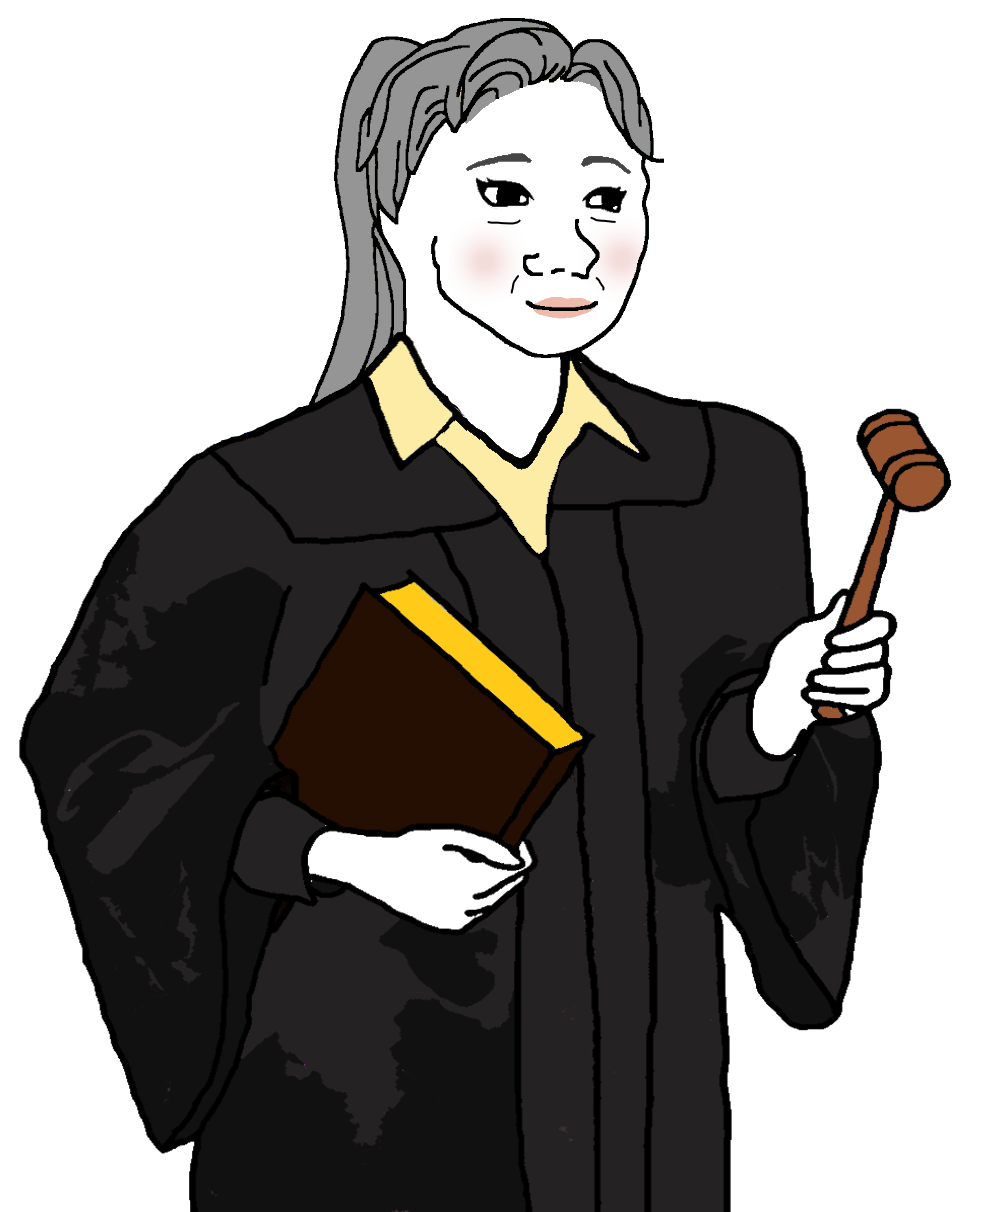
Label: 5_Trad_Wife